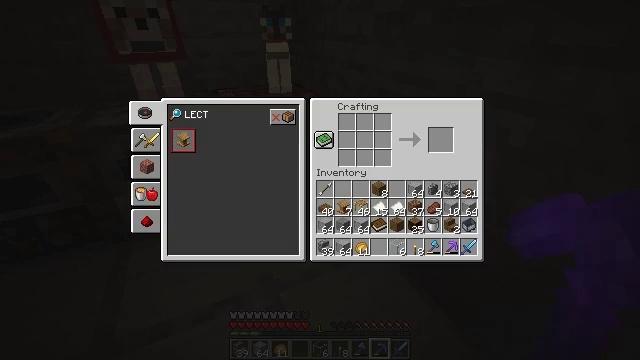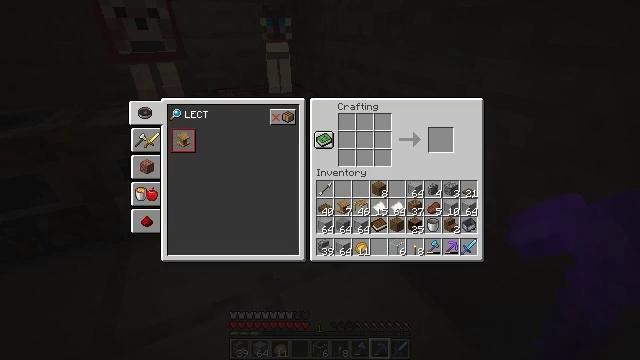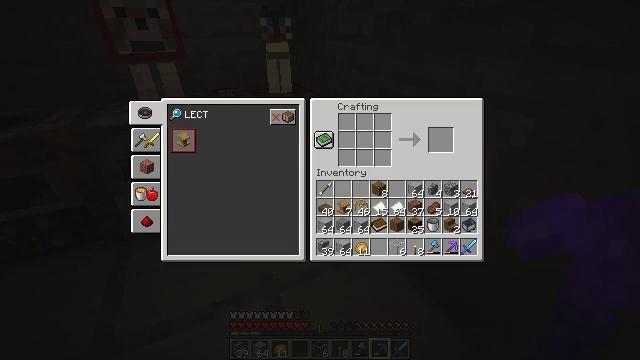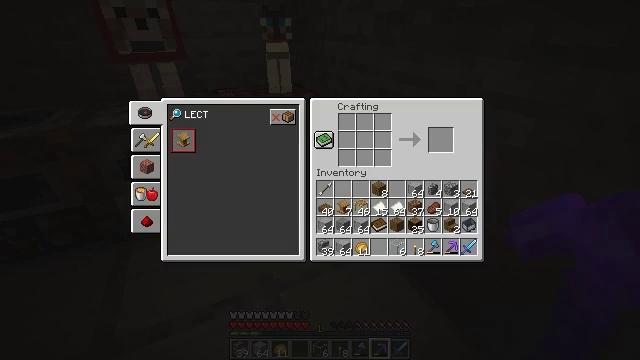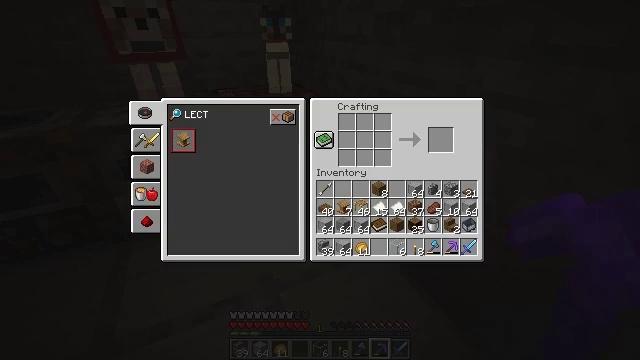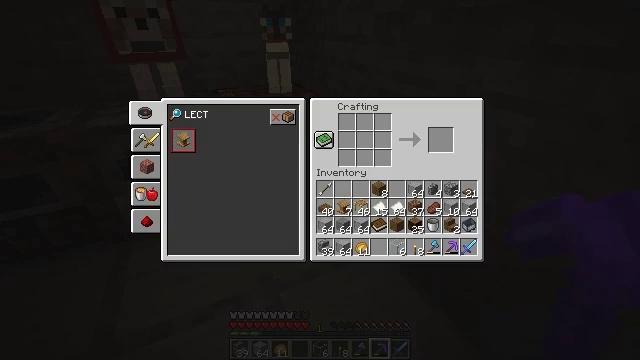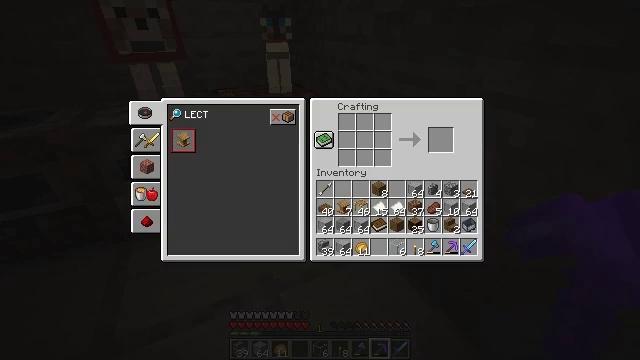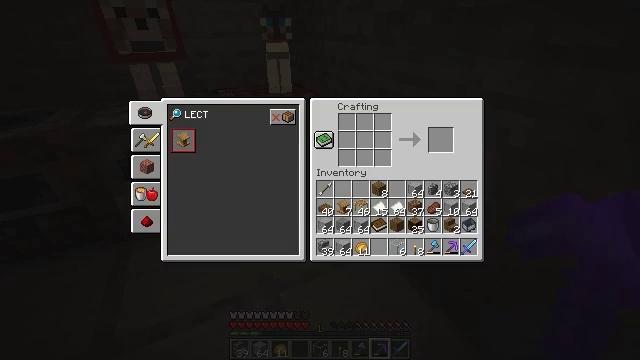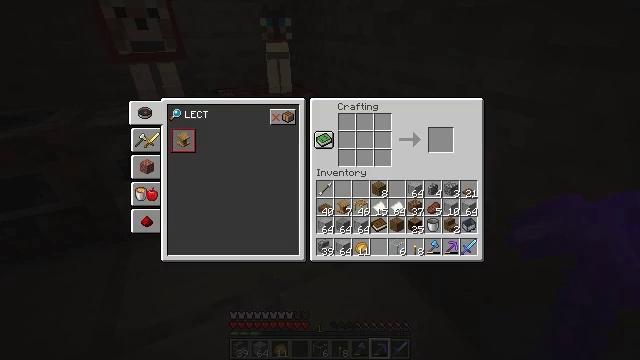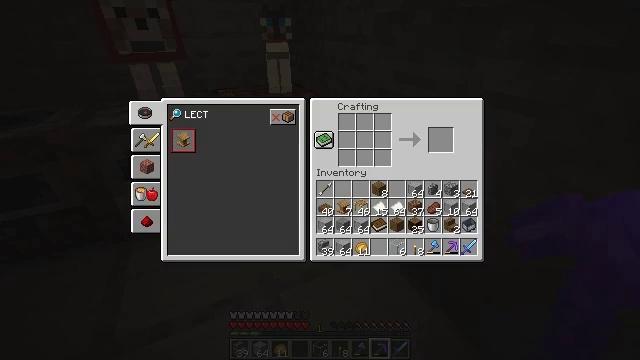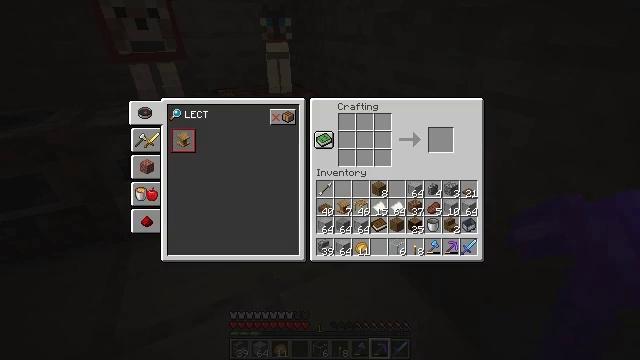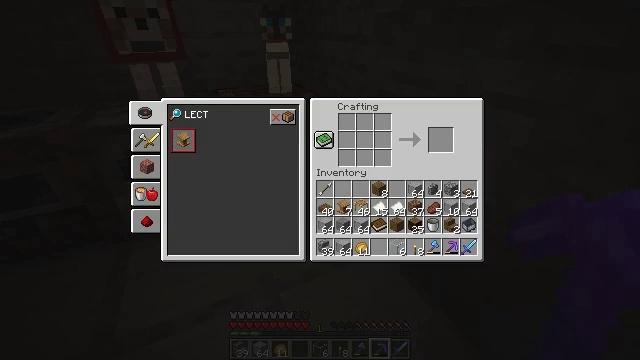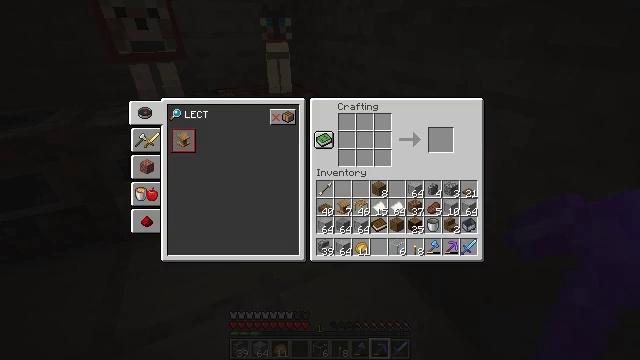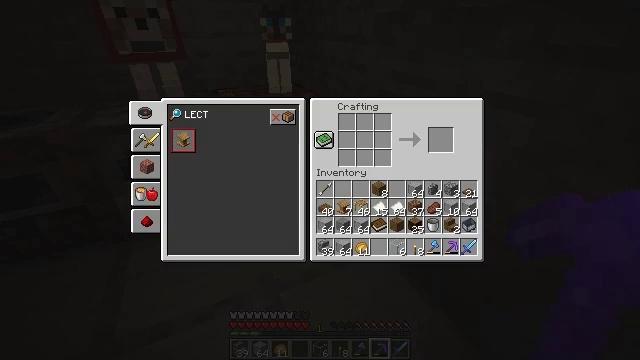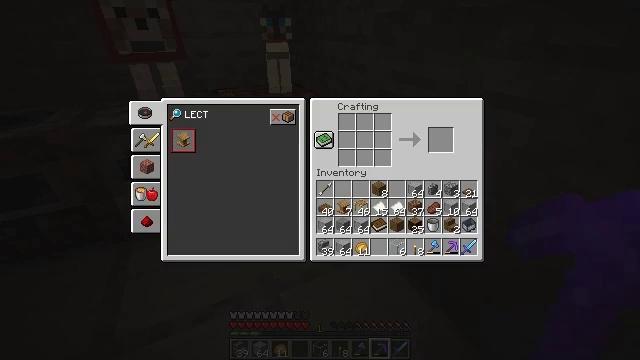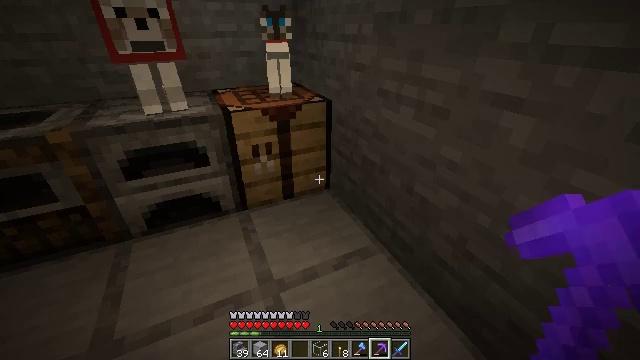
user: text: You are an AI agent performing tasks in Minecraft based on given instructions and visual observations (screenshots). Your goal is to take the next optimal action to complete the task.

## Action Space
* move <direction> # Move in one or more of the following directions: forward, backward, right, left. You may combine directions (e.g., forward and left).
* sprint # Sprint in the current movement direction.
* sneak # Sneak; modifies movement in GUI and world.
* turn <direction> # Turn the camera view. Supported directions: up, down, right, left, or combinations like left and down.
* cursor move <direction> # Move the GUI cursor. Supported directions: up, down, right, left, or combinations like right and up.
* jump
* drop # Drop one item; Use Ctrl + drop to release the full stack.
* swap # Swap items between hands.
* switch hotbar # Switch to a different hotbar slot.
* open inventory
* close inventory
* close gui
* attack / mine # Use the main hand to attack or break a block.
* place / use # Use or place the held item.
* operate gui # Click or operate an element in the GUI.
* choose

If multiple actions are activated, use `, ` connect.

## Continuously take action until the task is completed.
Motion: motion action
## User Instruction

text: drop netherite pickaxe
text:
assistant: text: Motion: no_op
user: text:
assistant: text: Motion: no_op
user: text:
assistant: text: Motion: no_op
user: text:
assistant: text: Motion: no_op
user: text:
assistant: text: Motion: no_op
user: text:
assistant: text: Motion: no_op
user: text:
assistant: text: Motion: no_op
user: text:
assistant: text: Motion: no_op
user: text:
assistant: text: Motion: no_op
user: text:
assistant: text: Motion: no_op
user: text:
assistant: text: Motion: no_op
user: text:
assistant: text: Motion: no_op
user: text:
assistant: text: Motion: no_op
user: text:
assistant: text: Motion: no_op
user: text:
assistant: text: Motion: no_op
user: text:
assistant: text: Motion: no_op
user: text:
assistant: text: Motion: no_op
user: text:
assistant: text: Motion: no_op
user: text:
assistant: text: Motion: no_op
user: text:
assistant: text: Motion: no_op
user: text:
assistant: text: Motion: no_op
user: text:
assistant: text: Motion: no_op
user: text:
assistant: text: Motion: turn left and up
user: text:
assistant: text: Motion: turn left
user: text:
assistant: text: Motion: turn left
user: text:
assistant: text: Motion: turn left and up
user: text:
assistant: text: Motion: turn left
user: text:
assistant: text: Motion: turn left
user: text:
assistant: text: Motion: turn left
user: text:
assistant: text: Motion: turn left